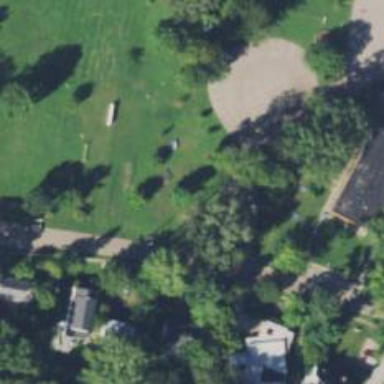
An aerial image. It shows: Disc golf course on leisure land.